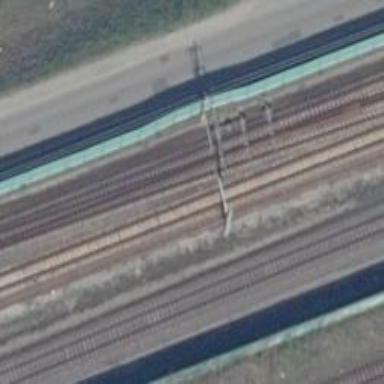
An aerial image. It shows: Rail track with contact lines for electrification. The railway is ballastless.